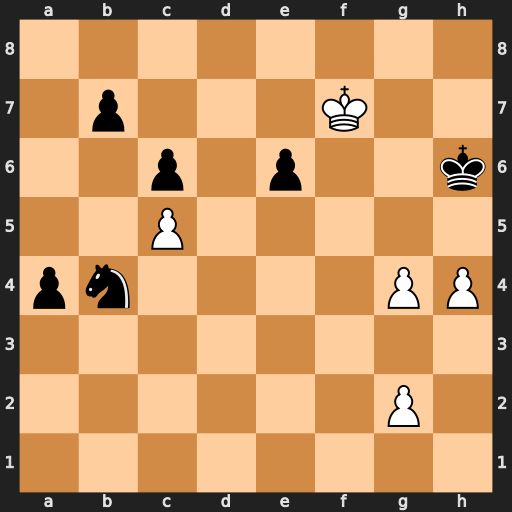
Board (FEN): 8/1p3K2/2p1p2k/2P5/pn4PP/8/6P1/8
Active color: w
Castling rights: -
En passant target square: -
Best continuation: g5+ Kh5 g6 a3 g7 a2 g8=Q